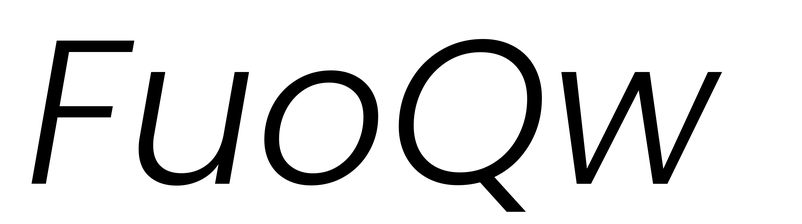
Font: Poppins-LightItalic